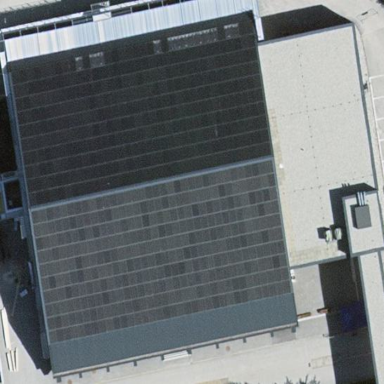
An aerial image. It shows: Sports centre building.